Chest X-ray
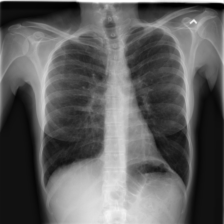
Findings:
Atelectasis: negative
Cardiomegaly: negative
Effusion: negative
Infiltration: negative
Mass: negative
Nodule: negative
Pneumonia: negative
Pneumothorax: negative
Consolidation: negative
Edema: negative
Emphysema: negative
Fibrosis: negative
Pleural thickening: negative
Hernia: negative